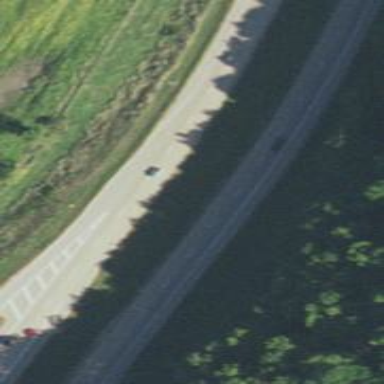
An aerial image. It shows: Trunk motorroad.